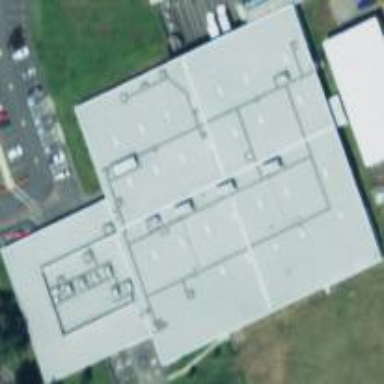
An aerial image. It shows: Public building.